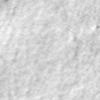
Label: no_change